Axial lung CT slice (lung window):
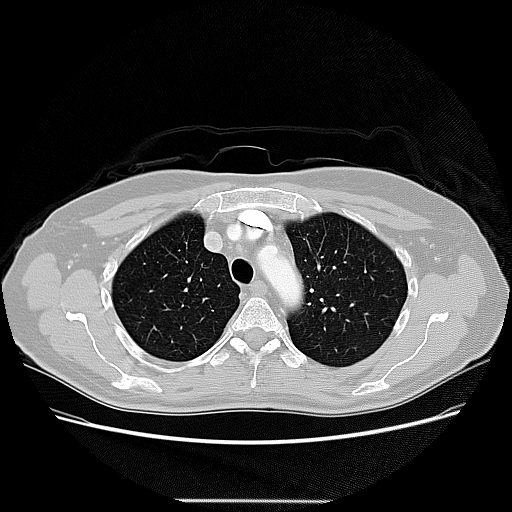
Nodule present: no